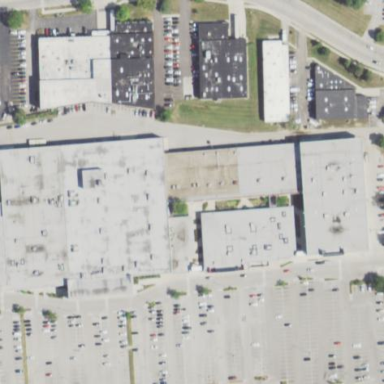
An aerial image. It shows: Retail building.